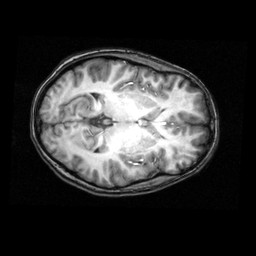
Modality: T1w
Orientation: axial
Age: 24
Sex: female
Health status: healthy
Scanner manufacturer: philips
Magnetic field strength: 3 T
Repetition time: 0.008 s
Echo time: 0.0037 s